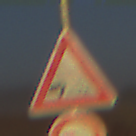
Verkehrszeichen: SplittSchotter
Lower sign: UeberholverbotKraftfahrzeuge
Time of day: SunriseSunset
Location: Outdoor (Nature)
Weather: Clear
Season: NotSpecified
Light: Natural